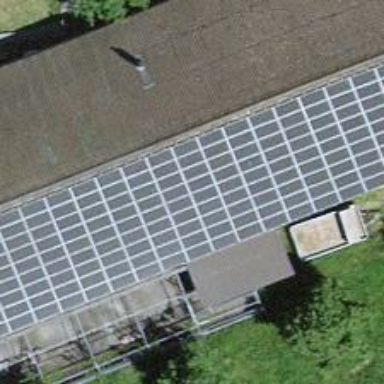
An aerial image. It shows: Solar power generator using photovoltaic method with solar photovoltaic panel types.